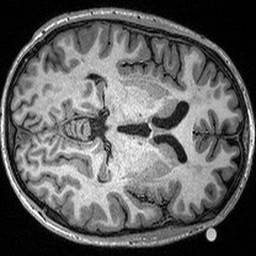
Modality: T1w
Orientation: axial
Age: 20
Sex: male